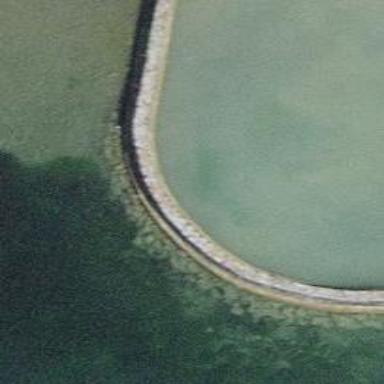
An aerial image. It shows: Wall barrier.